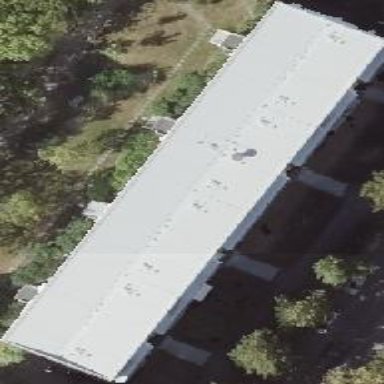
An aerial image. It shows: Building with apartments and flat roof.